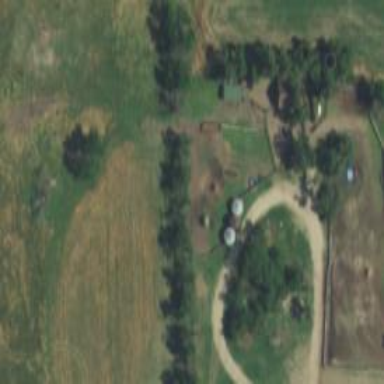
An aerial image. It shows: Silo.